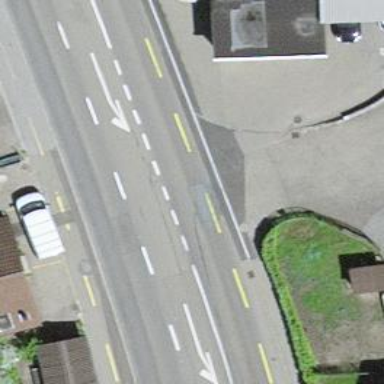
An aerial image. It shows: Asphalt road with primary highway designation. There is cycle lane on the left and cycle track on the right.